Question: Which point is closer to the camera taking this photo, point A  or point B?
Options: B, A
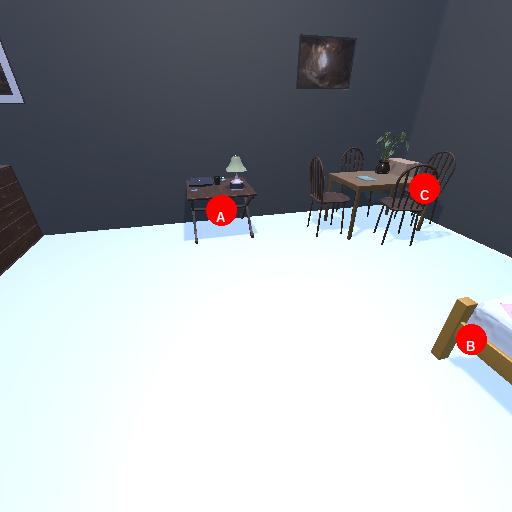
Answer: B